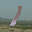
Label: 1